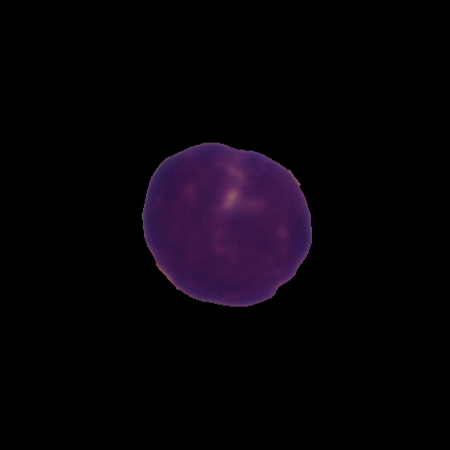
Label: healthy